Question:
How can i make a FindMaxDepth method / This function will find the longest depth of the tree (the distance between the root node and the last leaf node), the input that the function will take is: (graph, rootNode) and the output will be a numeric value.
Example: If the following graph is entered and the startNode = A, the output must be 4
'''
graph = {
"A": ["B", "C"],
"B": ["D", "E"],
"C": ["F"],
"D": [],
"E": ["F"],
"F": [],
}
visited = []
def dfs(visited, graph, root):
if root not in visited:
visited.append(root)
print(root)
for child in graph[root]:
dfs(visited, graph, child)
dfs(visited, graph, "A")
def bfs(graph, root):
visited = []
queue = []
visited.append(root)
queue.append(root)
while queue:
x = queue.pop(0)
print(x)
for child in graph[x]:
if child not in visited:
visited.append(child)
queue.append(child)
# bfs(graph, "A")
'''
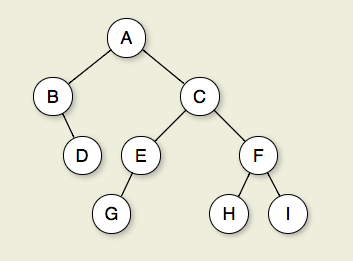
Answer: 'bfs' can track this internally, since it isn't recursive. 'dfs' needs a global (or simulated global) to track the maximum.
'''
graph = {
"A": ["B", "C"],
"B": ["D", "E"],
"C": ["F"],
"D": [],
"E": ["F"],
"F": [],
}
visited = []
def dfs(visited, graph, root, depth=0):
global maxdepth
maxdepth = max(depth,maxdepth)
if root not in visited:
visited.append(root)
print(root)
for child in graph[root]:
dfs(visited, graph, child, depth+1)
maxdepth = 0
dfs(visited, graph, "A")
print("max depth", maxdepth)
def bfs(graph, root):
maxdepth = 0
visited = []
queue = []
visited.append(root)
queue.append((root,1))
while queue:
x,depth = queue.pop(0)
maxdepth = max(maxdepth,depth)
print(x)
for child in graph[x]:
if child not in visited:
visited.append(child)
queue.append((child,depth+1))
return maxdepth
print("max depth", bfs(graph, "A"))
'''